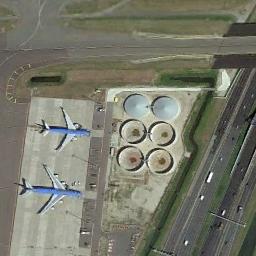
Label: airplane